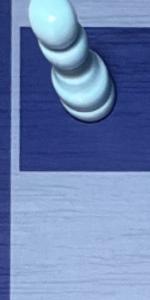
Label: Empty